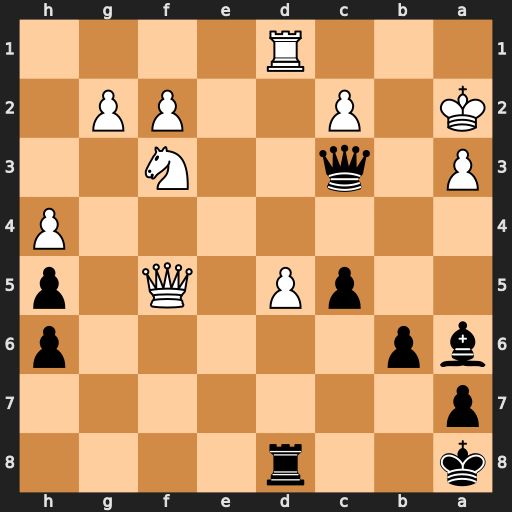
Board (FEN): k2r4/p7/bp5p/2pP1Q1p/7P/P1q2N2/K1P2PP1/3R4
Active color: b
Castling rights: -
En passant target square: -
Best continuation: Bc4+ Kb1 Qxa3